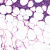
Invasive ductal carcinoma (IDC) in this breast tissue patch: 0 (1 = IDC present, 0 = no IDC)